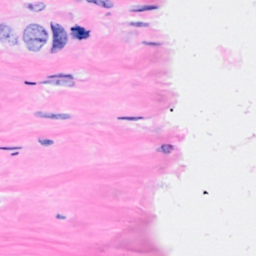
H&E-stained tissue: Breast